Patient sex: F
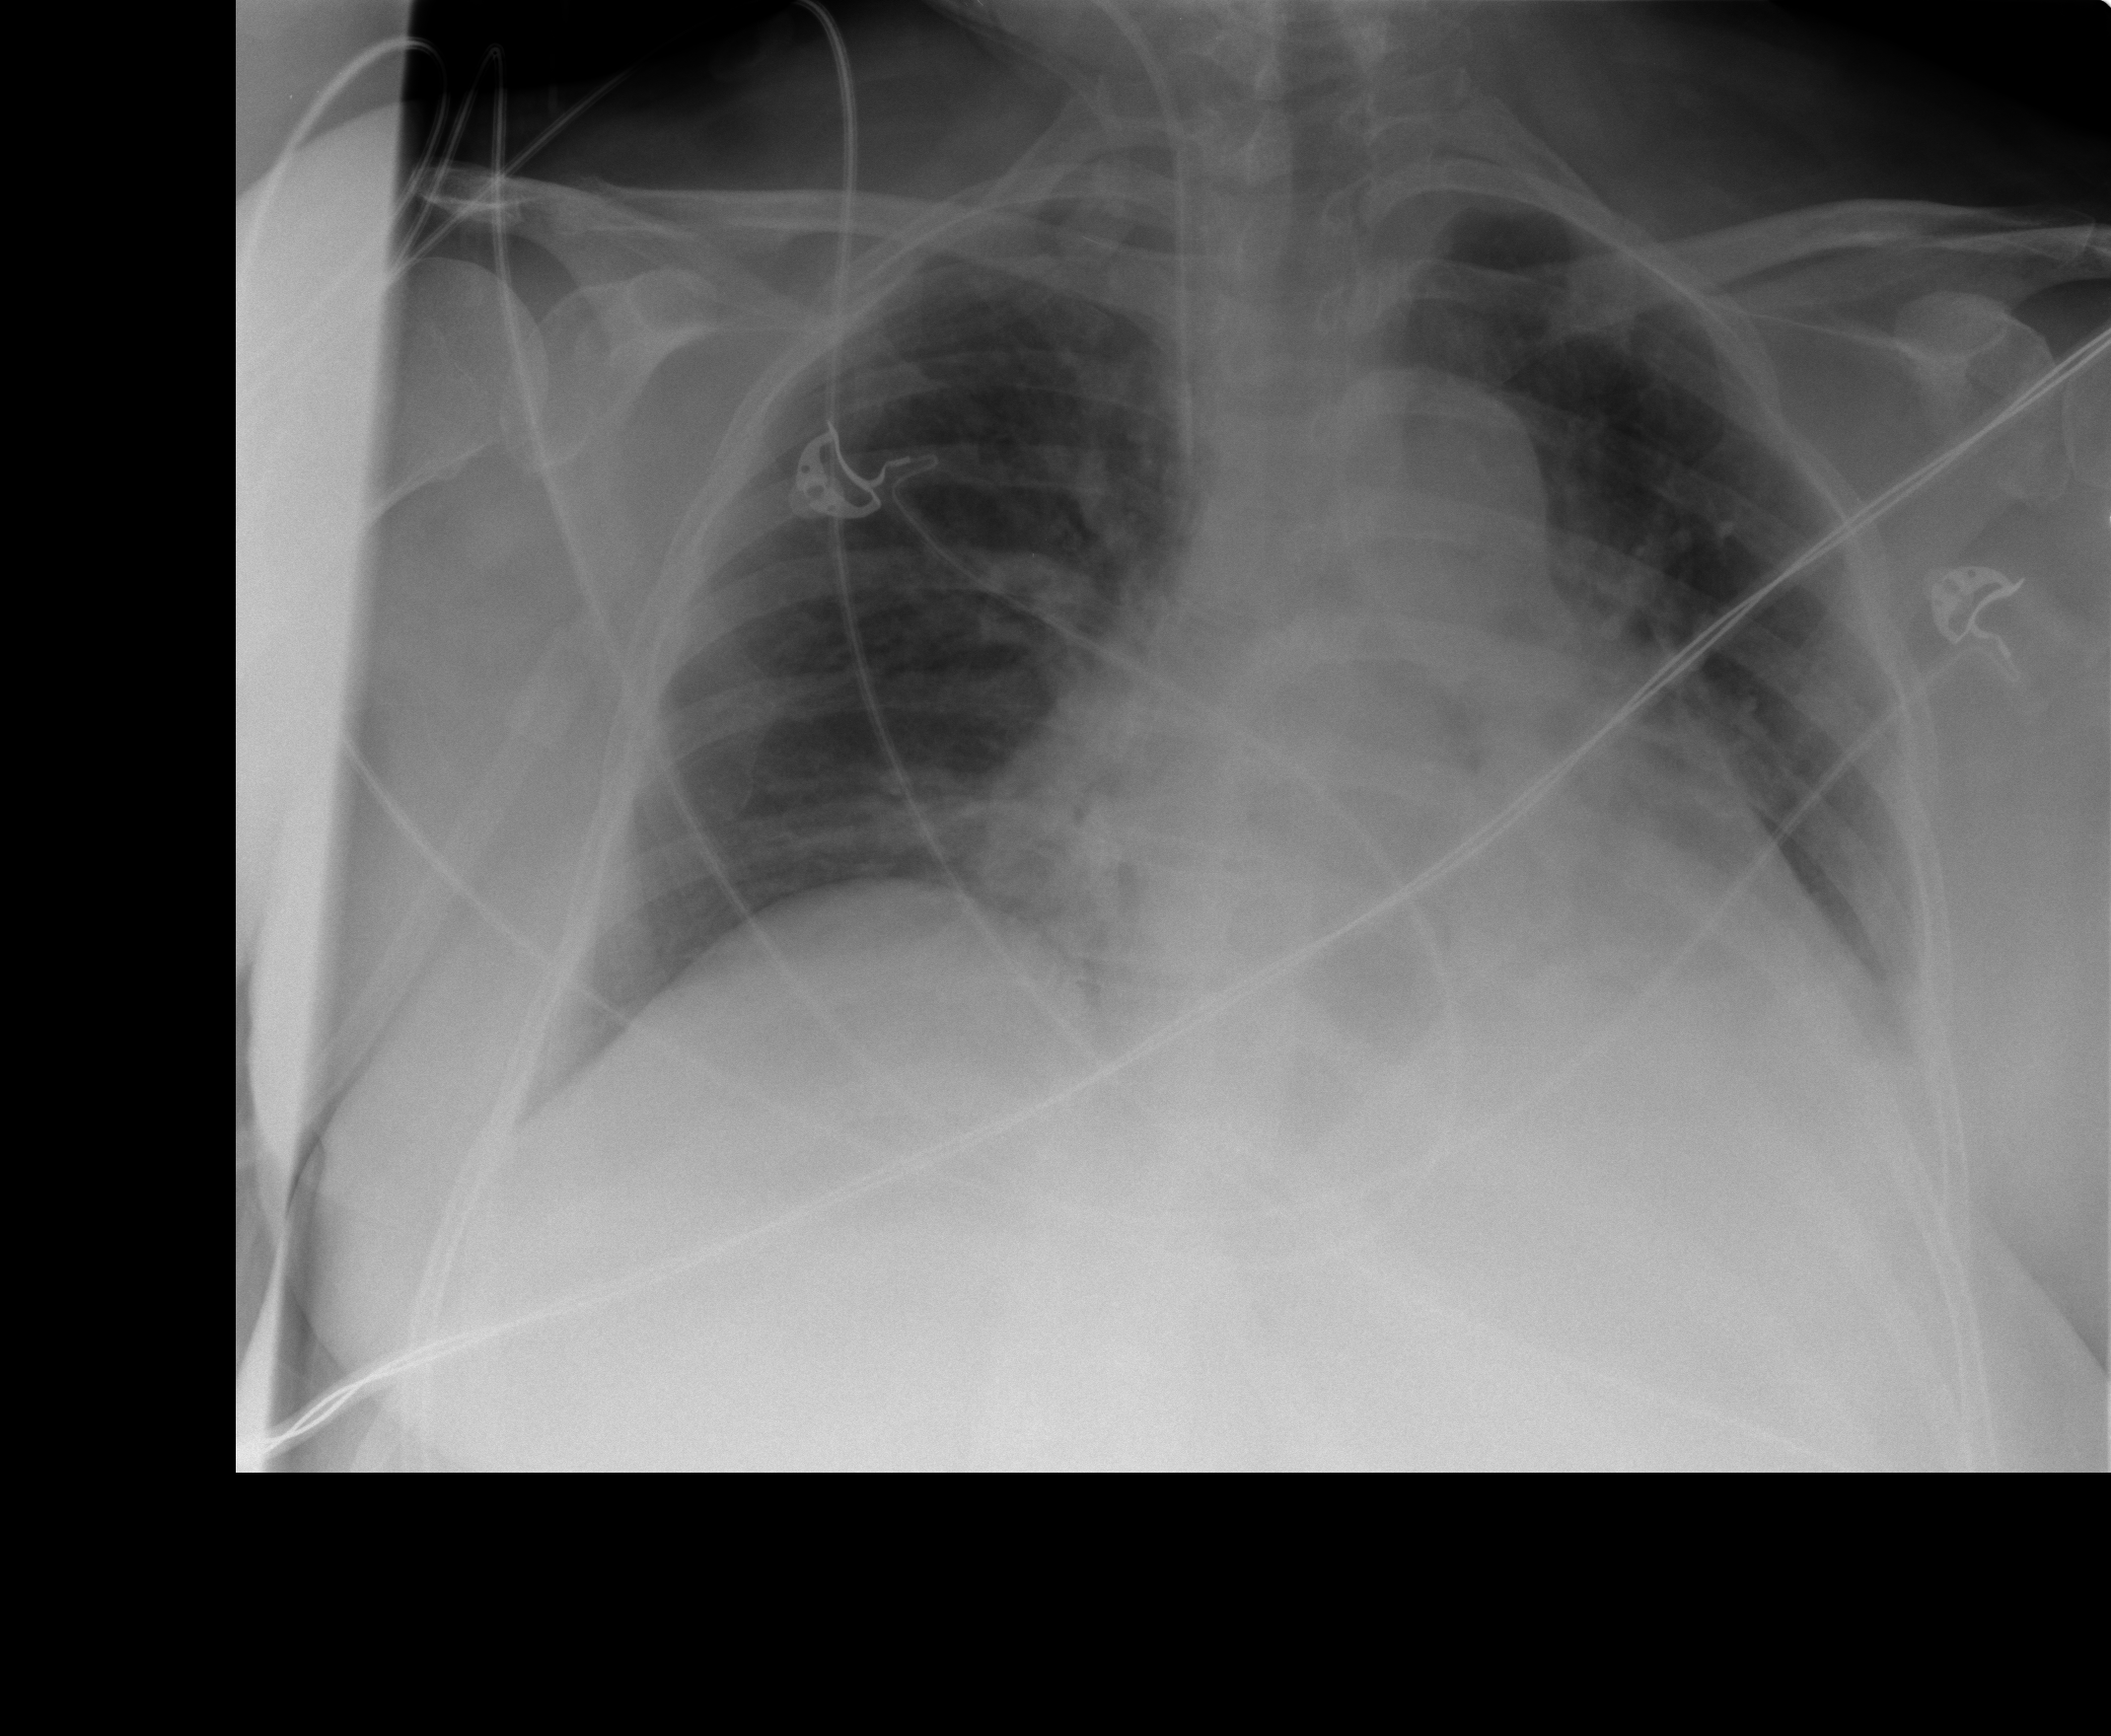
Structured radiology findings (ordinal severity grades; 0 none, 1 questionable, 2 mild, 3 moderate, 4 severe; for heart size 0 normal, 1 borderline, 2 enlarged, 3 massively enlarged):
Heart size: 2
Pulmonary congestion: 2
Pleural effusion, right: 0
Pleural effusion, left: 2
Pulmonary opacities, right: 0
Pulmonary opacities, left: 2
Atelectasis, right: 0
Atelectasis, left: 2